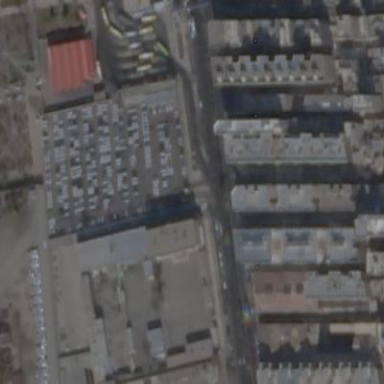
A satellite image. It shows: Parking area with asphalt surface.